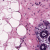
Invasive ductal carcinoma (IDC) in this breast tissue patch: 0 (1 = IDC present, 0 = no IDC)